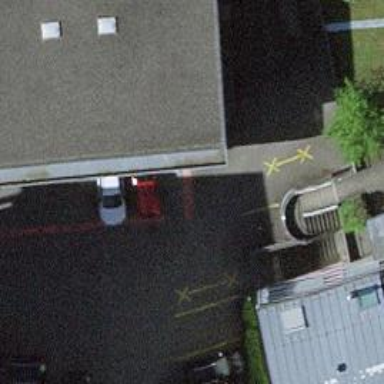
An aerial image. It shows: Car sharing facility.